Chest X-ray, AP view. Patient: 47 years old, sex M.
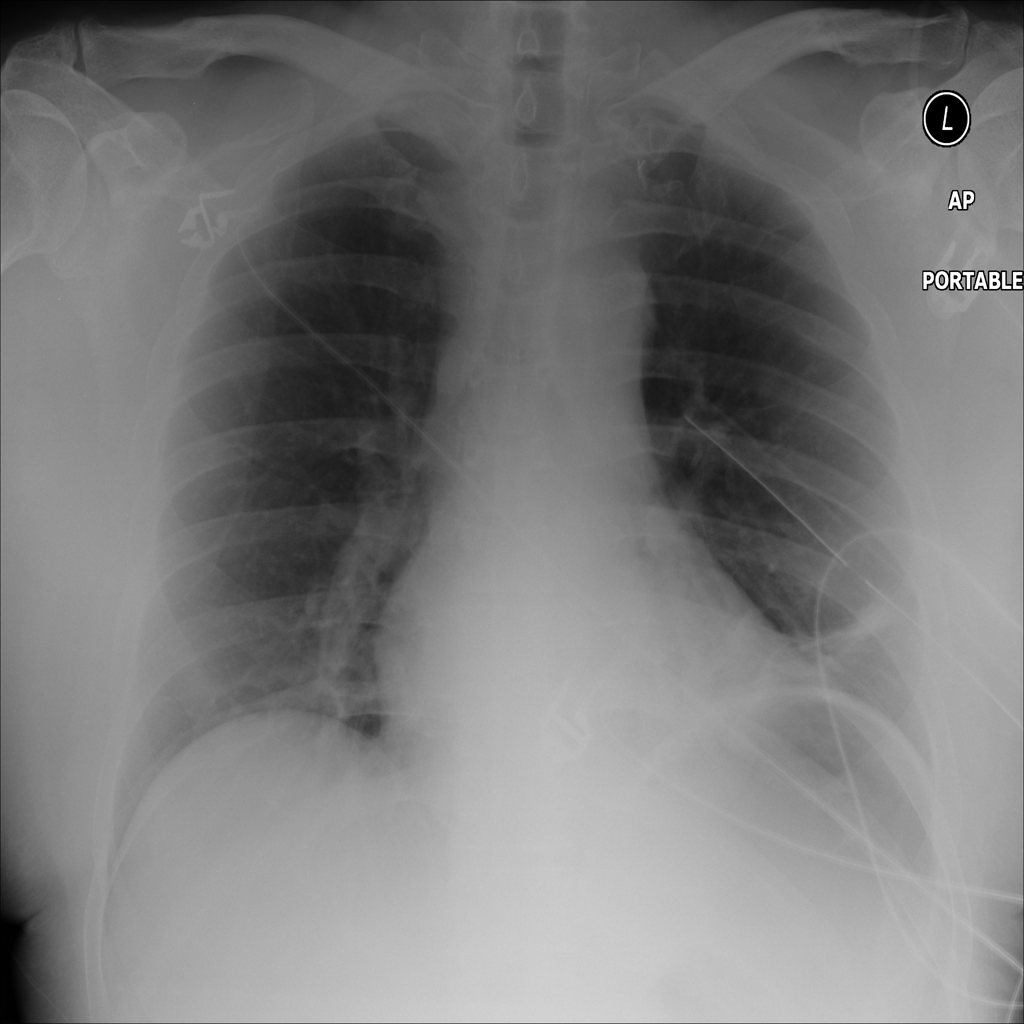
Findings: No Finding